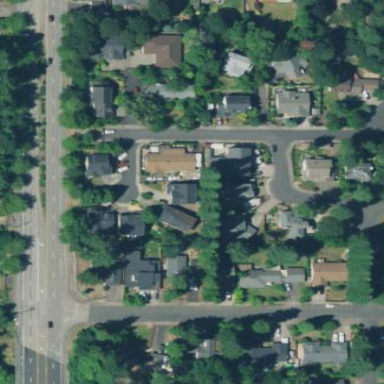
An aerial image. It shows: This residential area consists of single-family homes.